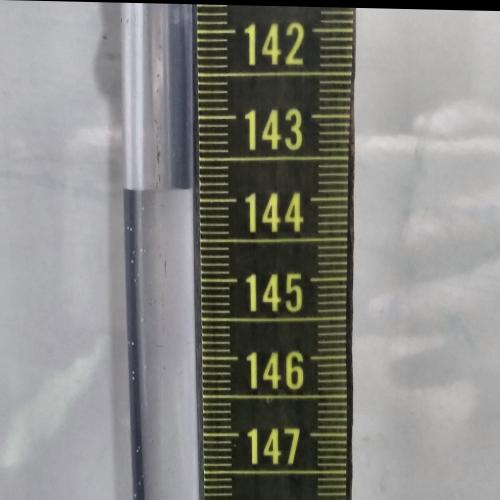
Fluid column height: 143.9 cm